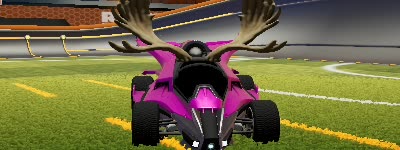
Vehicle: aftershock